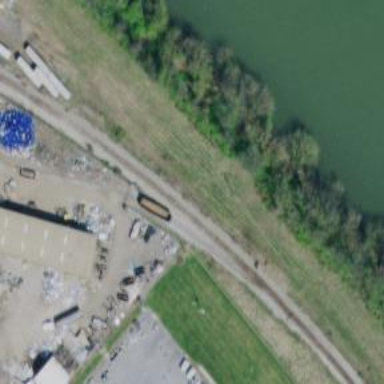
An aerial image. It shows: Rail spur service.